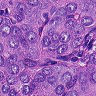
Metastatic tissue present: yes